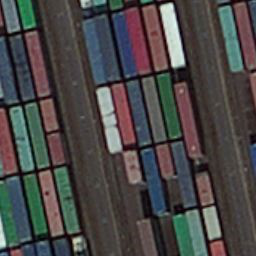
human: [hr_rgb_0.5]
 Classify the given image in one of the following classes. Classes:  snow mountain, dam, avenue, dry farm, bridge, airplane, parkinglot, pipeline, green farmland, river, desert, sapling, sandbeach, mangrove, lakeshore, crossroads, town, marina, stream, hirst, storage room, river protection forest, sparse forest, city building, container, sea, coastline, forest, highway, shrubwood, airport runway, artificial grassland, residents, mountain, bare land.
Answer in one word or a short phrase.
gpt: container